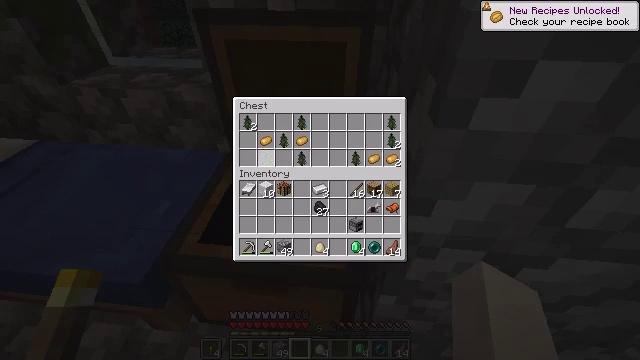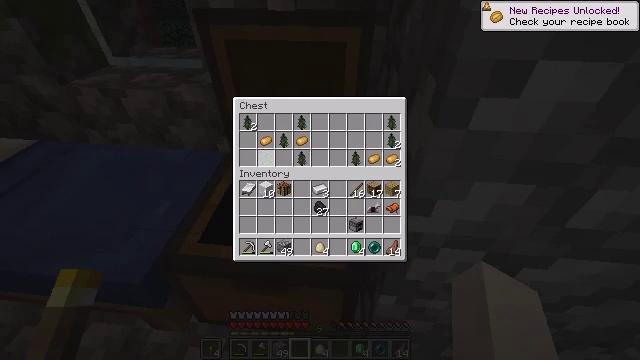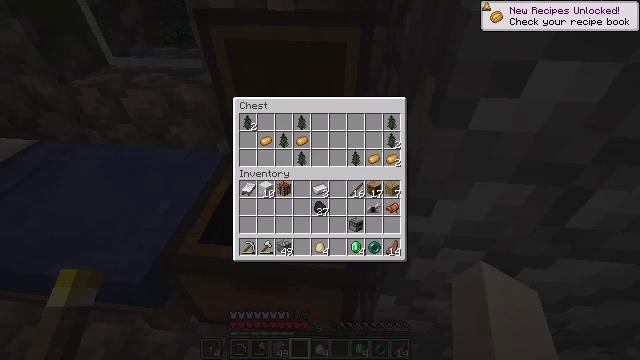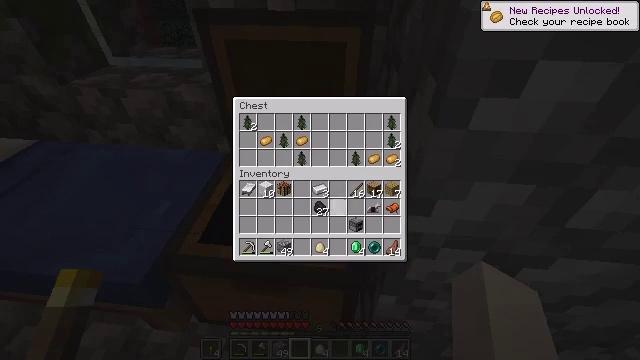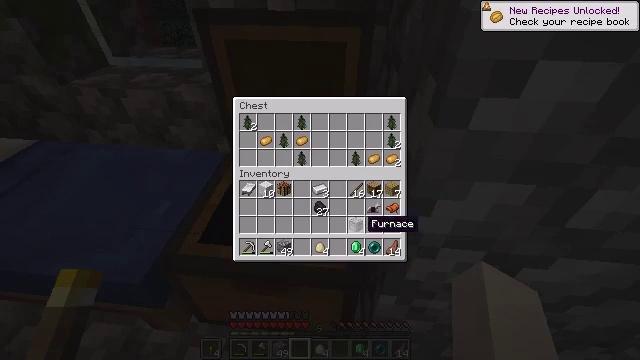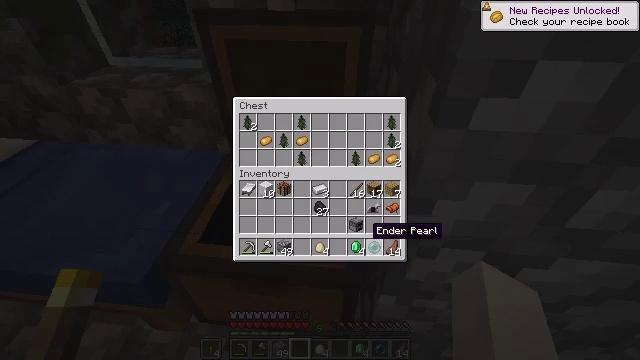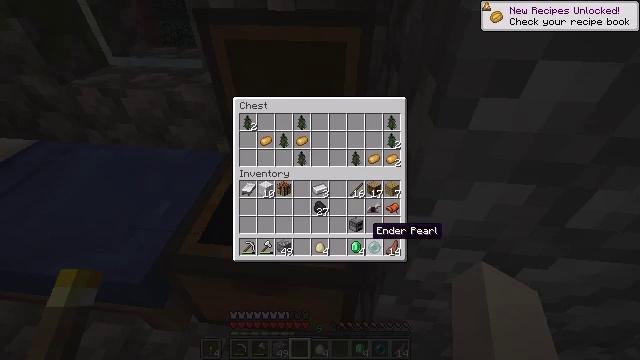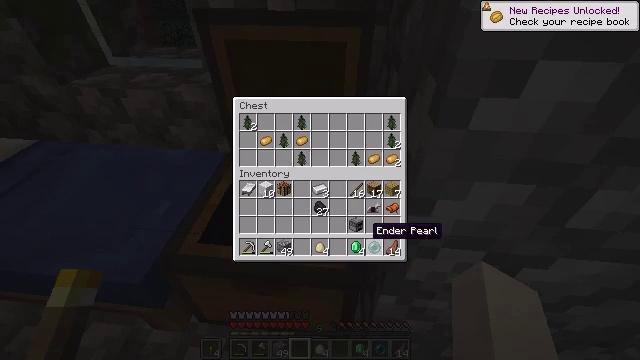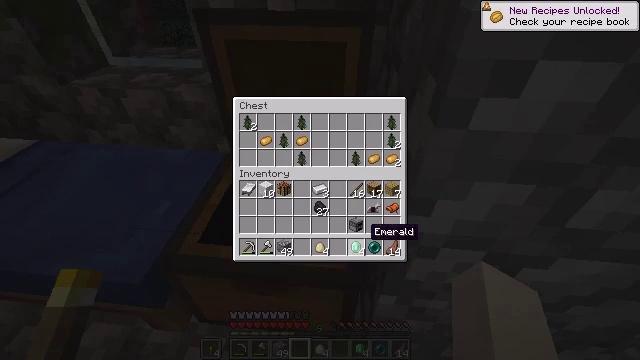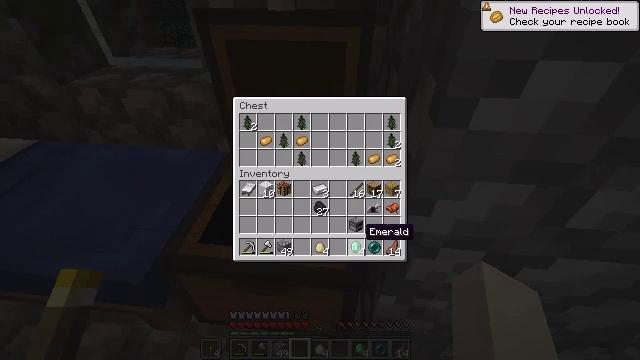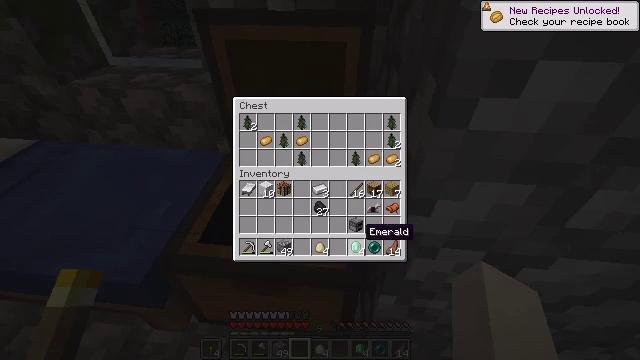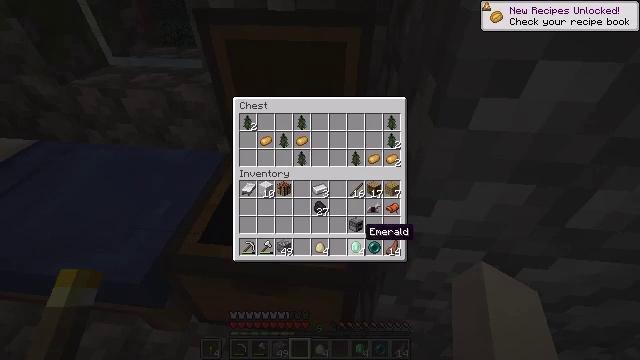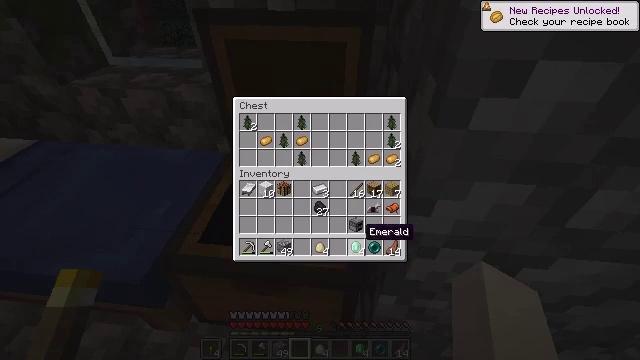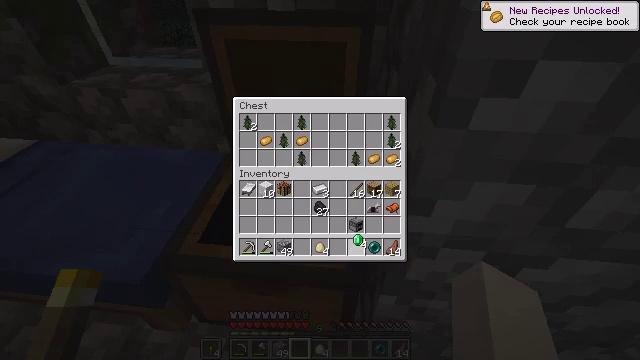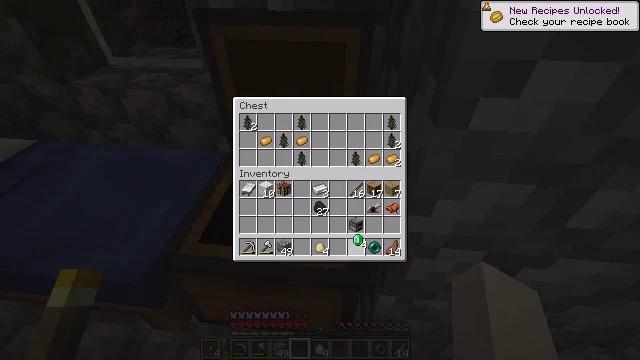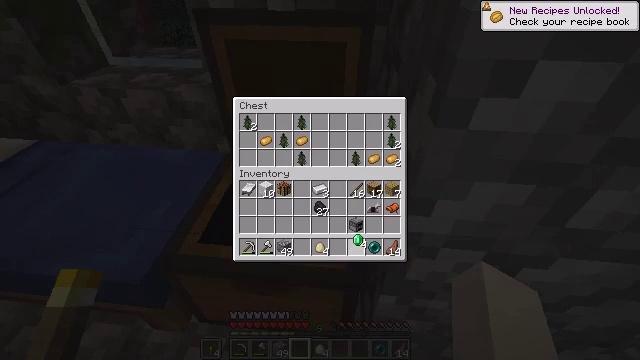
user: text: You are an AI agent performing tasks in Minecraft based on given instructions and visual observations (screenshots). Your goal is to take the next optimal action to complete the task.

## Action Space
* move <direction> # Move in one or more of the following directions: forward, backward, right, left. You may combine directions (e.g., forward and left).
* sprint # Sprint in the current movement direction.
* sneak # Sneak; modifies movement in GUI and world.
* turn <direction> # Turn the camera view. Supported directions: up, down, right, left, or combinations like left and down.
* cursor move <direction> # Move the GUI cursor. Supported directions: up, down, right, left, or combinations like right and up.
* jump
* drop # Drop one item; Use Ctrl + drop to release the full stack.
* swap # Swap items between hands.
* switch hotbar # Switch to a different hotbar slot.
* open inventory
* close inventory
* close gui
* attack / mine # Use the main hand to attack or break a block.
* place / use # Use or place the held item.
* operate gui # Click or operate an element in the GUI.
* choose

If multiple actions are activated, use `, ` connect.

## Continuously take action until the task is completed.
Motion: motion action
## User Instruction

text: Dig the grass path to transform it.
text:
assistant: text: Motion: sneak
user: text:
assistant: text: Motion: sneak, cursor move right and down
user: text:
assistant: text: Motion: sneak, cursor move right and down
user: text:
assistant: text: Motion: sneak, cursor move right and down
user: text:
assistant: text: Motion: sneak, cursor move down
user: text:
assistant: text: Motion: no_op
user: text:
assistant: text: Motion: no_op
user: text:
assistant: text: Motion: no_op
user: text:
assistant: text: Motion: no_op
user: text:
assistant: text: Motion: no_op
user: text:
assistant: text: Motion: no_op
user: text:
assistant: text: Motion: no_op
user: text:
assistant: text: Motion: operate gui
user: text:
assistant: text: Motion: operate gui
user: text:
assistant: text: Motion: operate gui
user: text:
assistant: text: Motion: no_op
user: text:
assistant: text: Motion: cursor move left
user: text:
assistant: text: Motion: cursor move left
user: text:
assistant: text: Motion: no_op
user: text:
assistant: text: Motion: no_op
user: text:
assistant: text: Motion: cursor move left
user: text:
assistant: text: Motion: cursor move left
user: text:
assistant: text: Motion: no_op
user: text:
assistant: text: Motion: no_op
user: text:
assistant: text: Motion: no_op
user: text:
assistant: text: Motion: no_op
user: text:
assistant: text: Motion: no_op
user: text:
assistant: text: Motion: operate gui
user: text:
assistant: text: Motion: operate gui
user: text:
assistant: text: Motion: operate gui